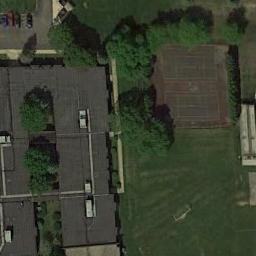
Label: tennis_court